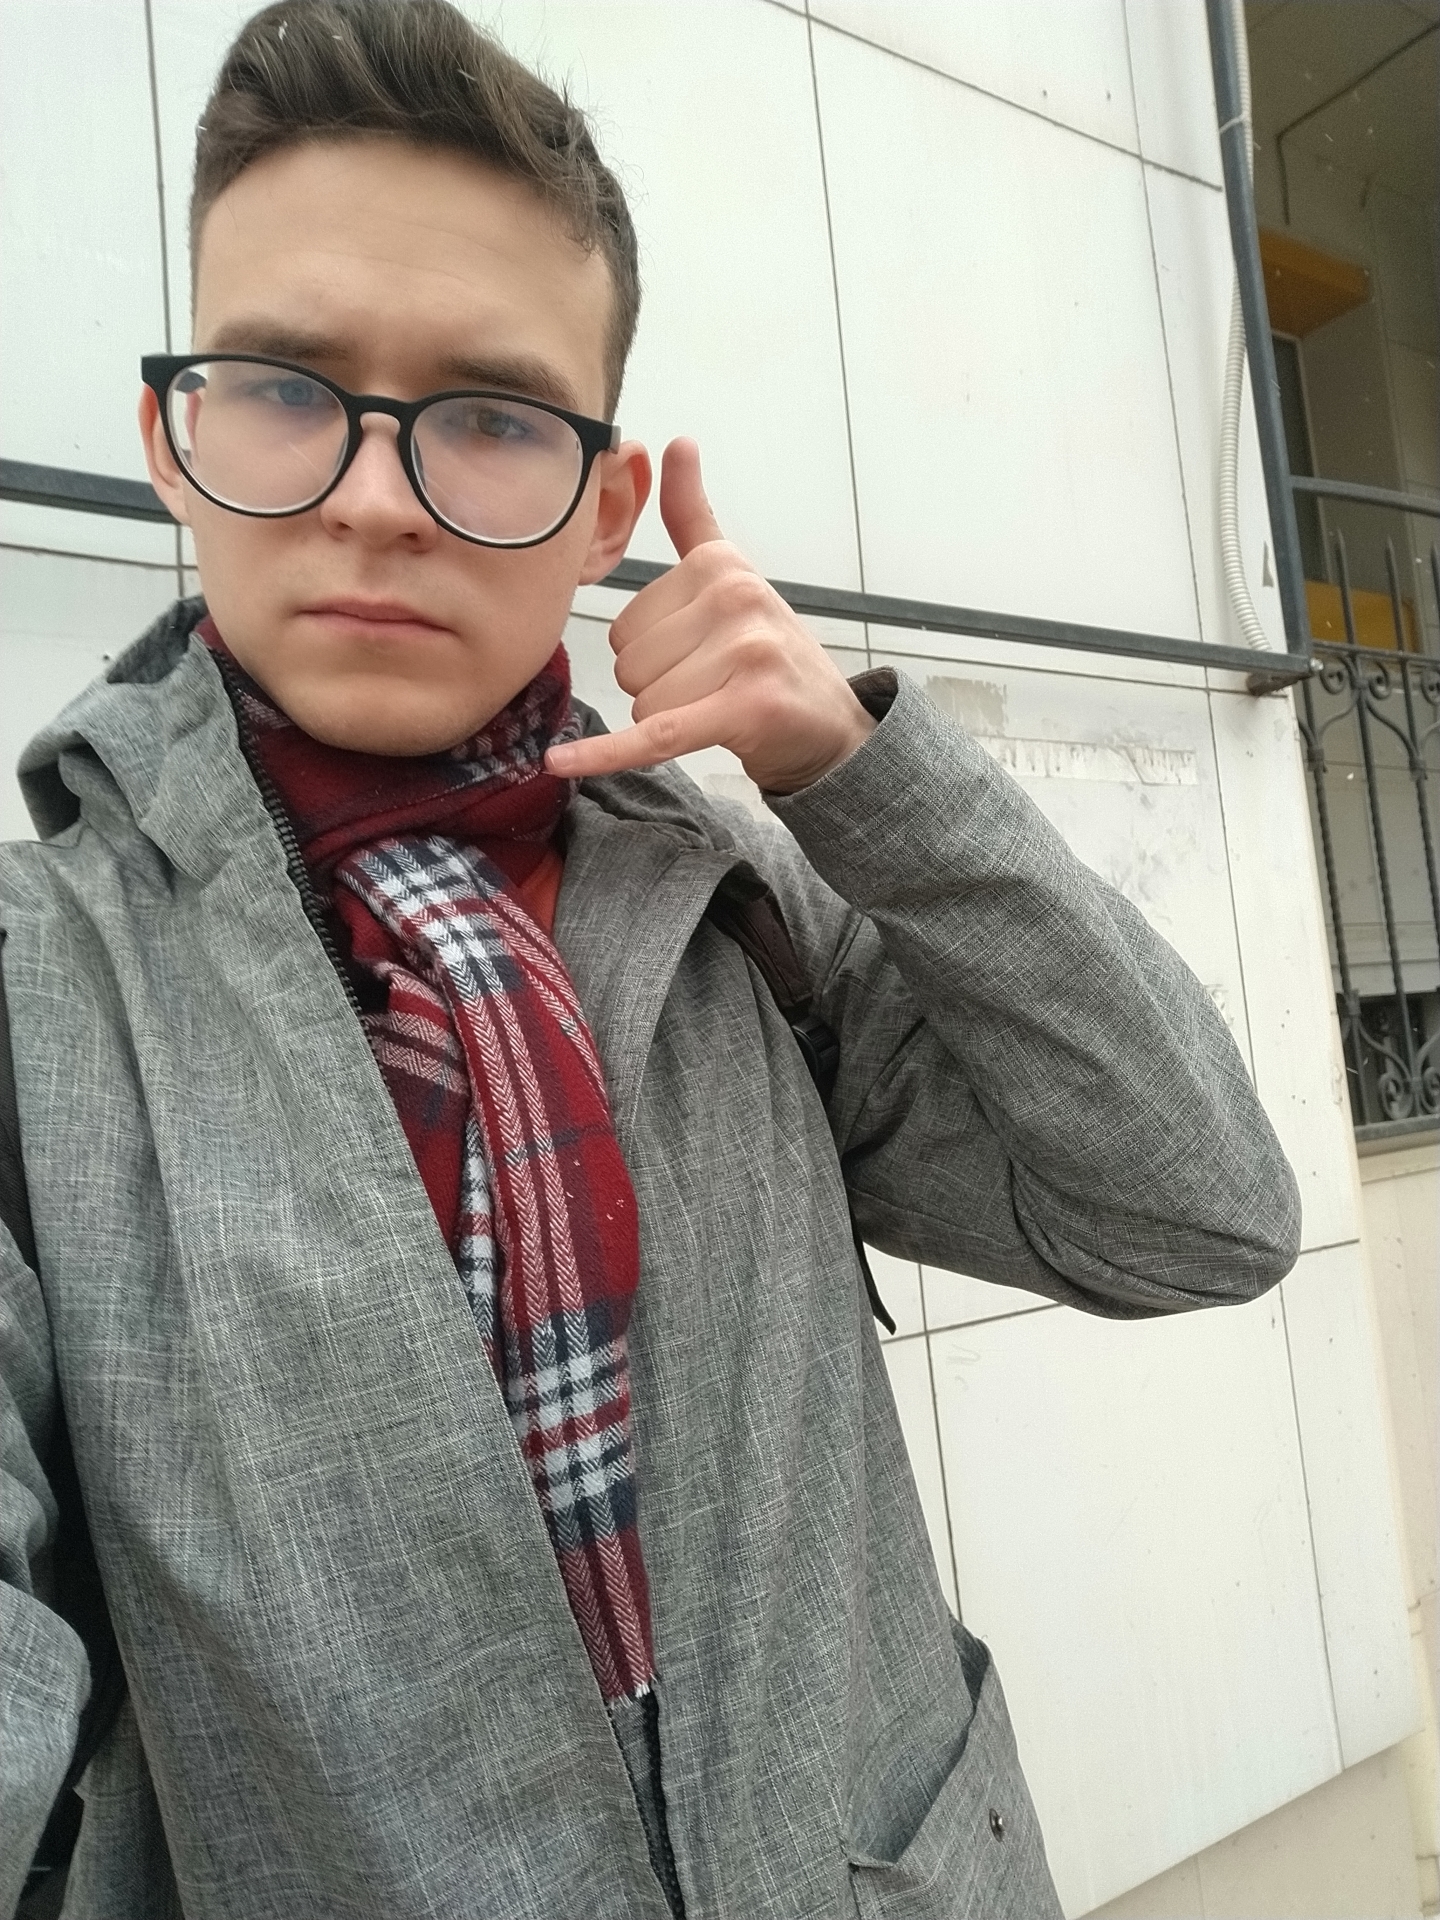
Label: clear